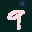
Label: 9